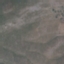
Land use / land cover: HerbaceousVegetation